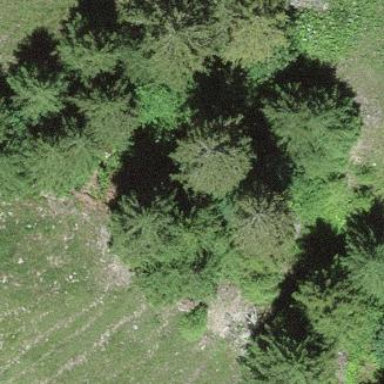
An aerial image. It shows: Forest area.